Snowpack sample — Buffalo Mountain, Silverthorne, Colorado, USA (1/25/25, 10:11 AM MST)
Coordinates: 39.6222, -106.1139
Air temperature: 22 °F
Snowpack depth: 110 cm
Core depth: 40 cm
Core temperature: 46.4 °F
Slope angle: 12°, slope face: 102°
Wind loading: high
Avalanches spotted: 0
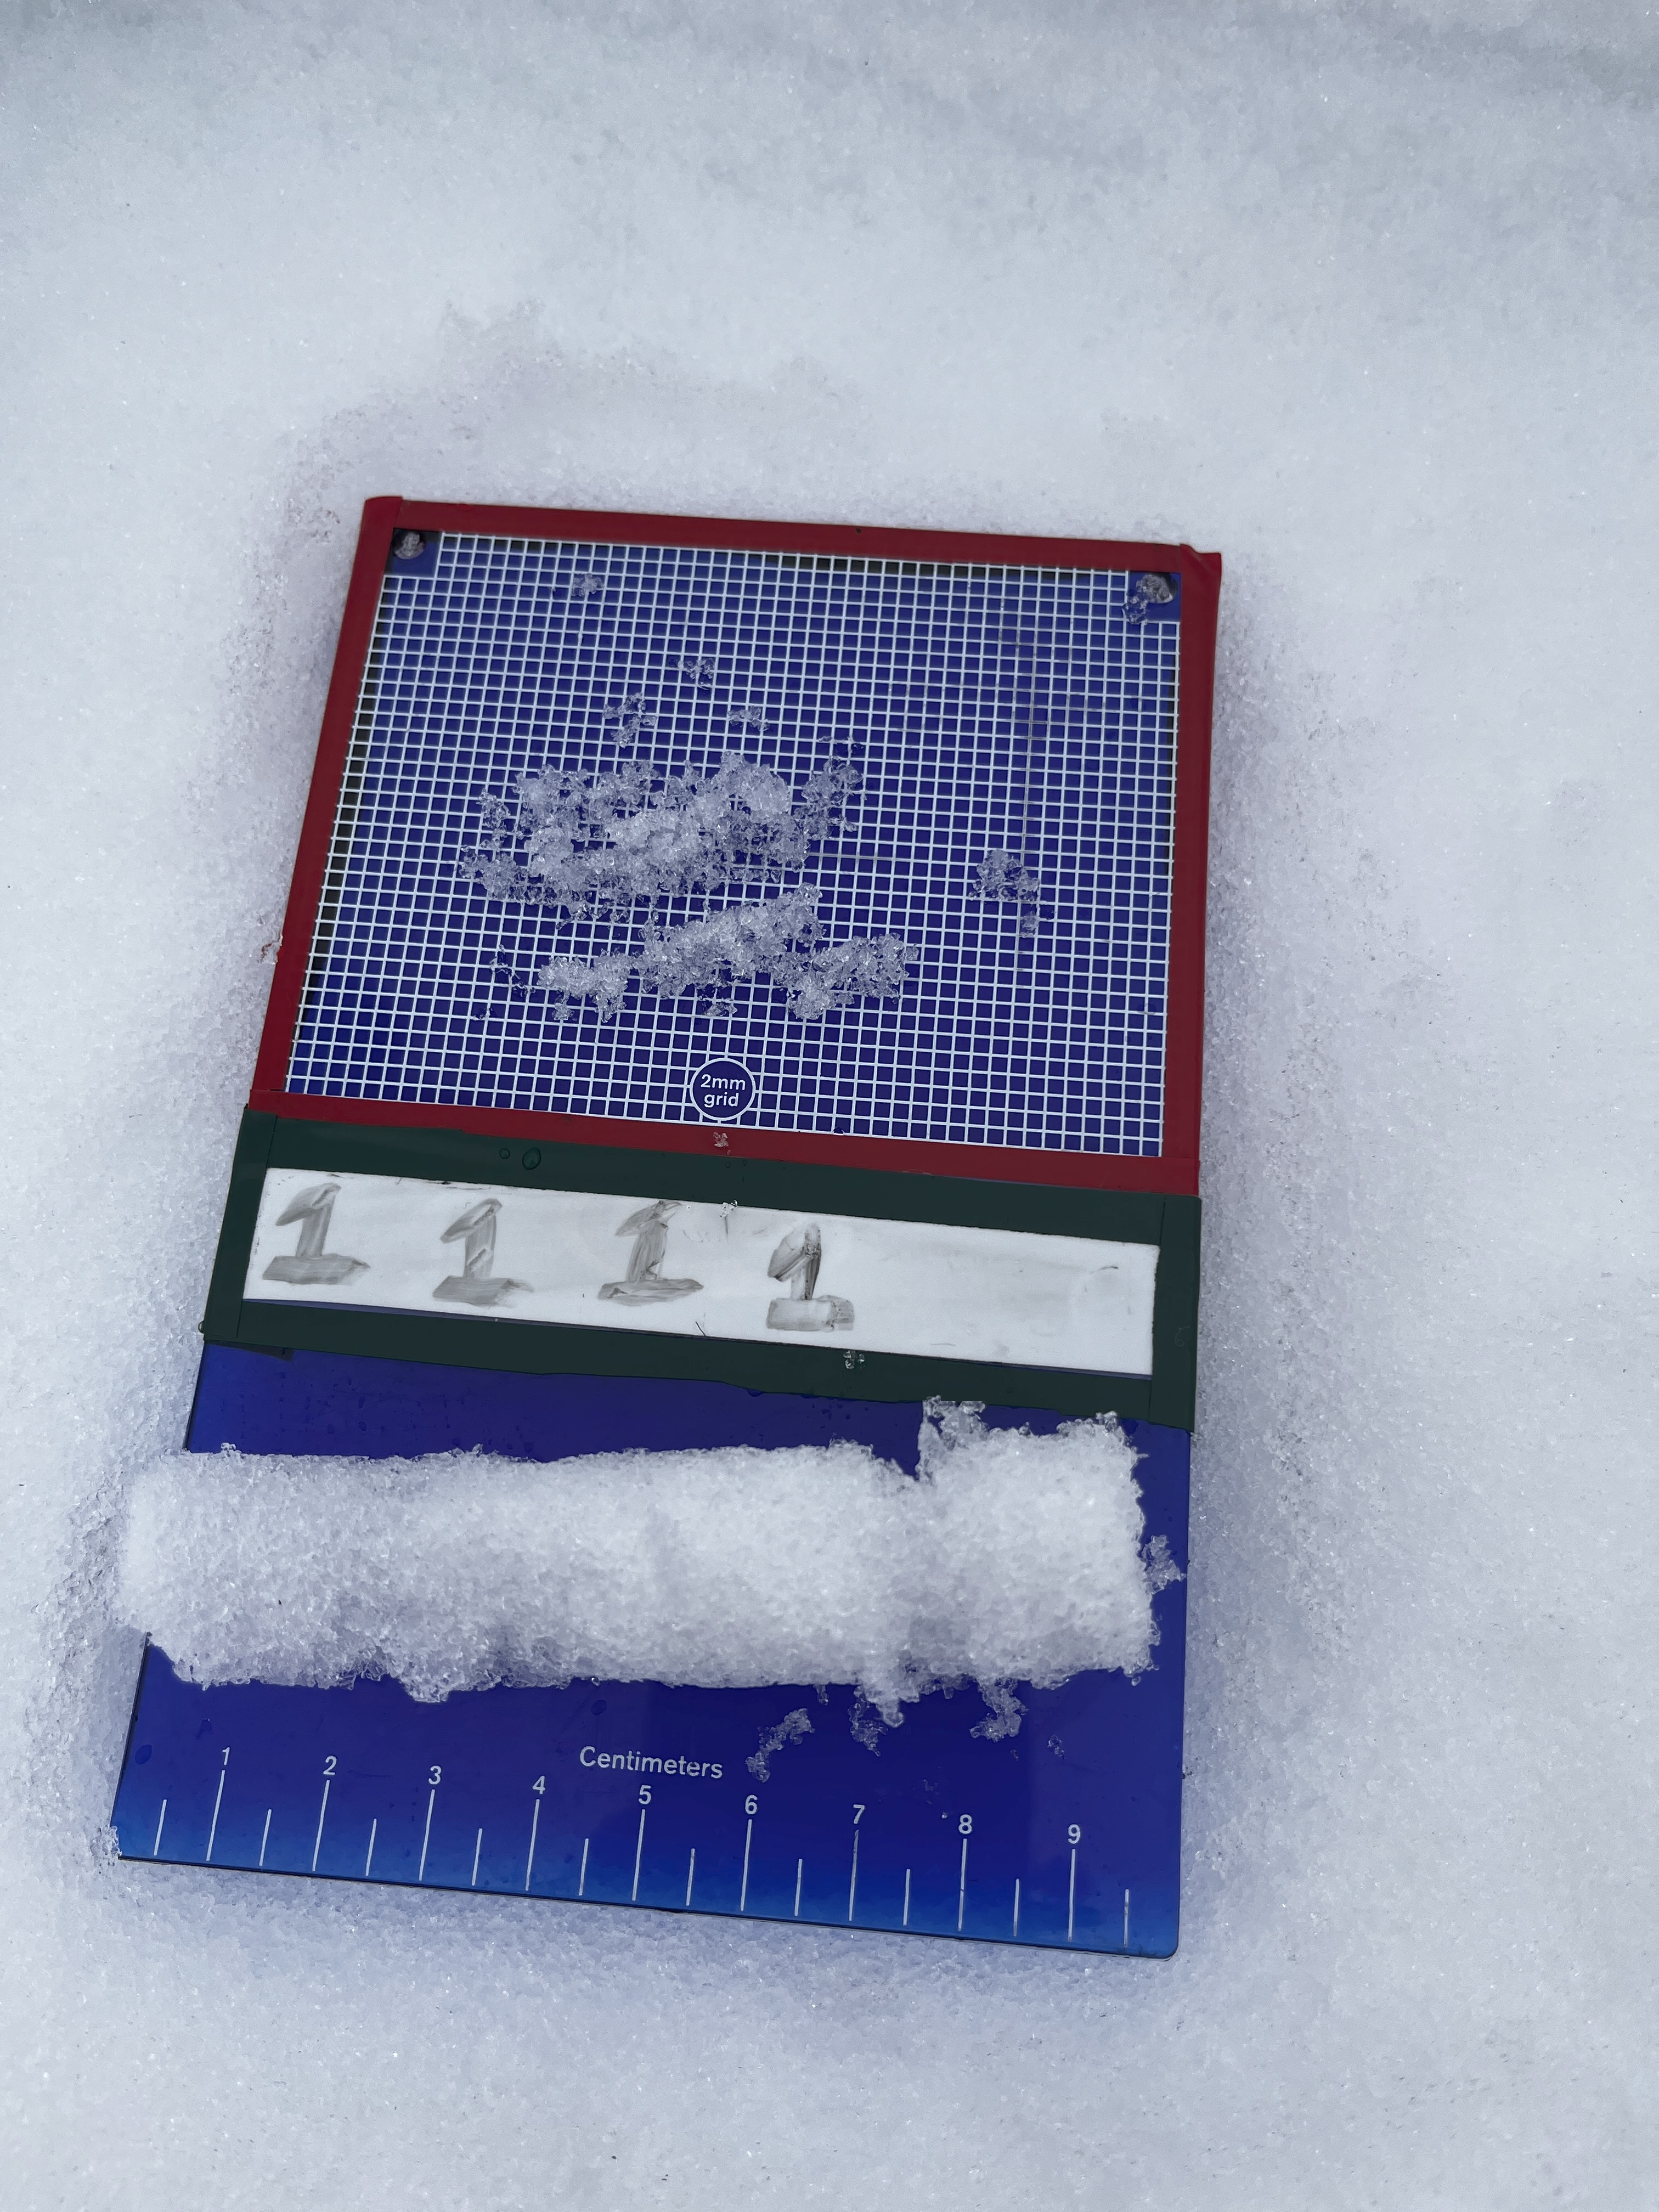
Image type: crystal_card
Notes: No avalanches nearby, collected on the outskirts of a fire break 15 meters from the treeline, on way to Buffalo and Red Mountain